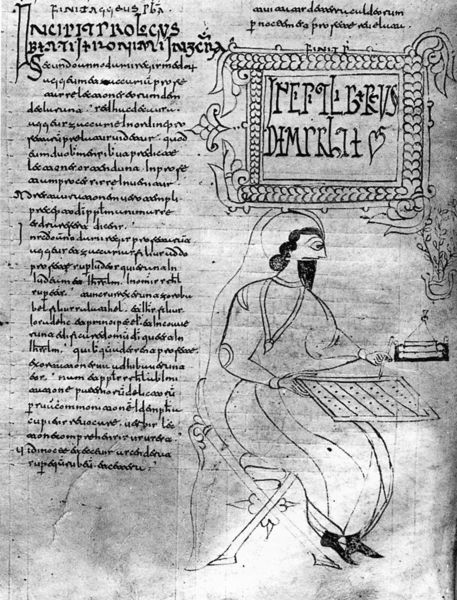
Titel: Biblia Sacra Hispalense
Institution: Madrid, Biblioteca Nacional
Schlagwörter: mann, weiß, sitzen, grau, profil, schwarz, skizze, stuhl, ornament, alt, bart, hose, bibel, mensch, rahmen, auge, haare, sitzend, händler, schrift, papier, schuhe, linien, hocker, klappstuhl, inschrift, ornamente, brett, schwarz weiß, seite, illustration, text, stift, tinte, buchseite, pergament, schreiben, griechisch, mittelalter, schreiber, griffel, islam, handschrift, dokument, abakus, latein, lateinisch, mathematik, persisch, codex, iraner, kodex, rechnen, mathe, brettspiel